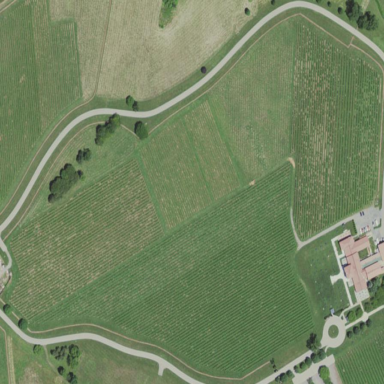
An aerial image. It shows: Vineyard with grape crops.